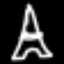
Label: The Eiffel Tower